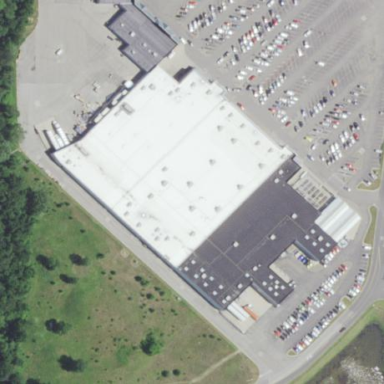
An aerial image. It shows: Retail building housing supermarket.